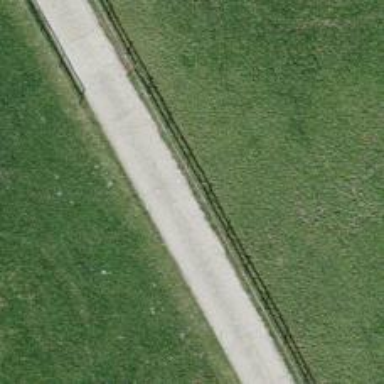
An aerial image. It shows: Unclassified road with concrete surface.